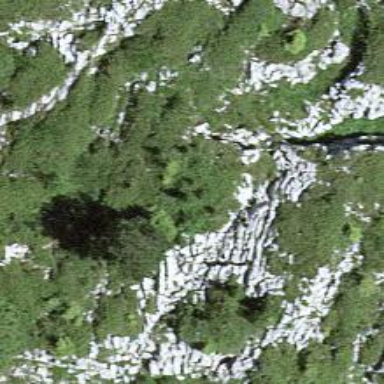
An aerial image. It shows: Needle-leaved tree in nature.